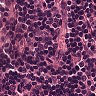
Metastatic tissue present: no